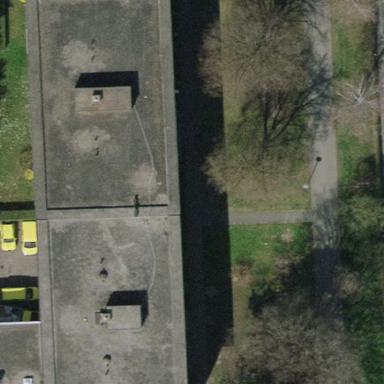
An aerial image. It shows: Building with flat roof.